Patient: sex F, age 58
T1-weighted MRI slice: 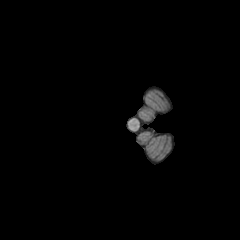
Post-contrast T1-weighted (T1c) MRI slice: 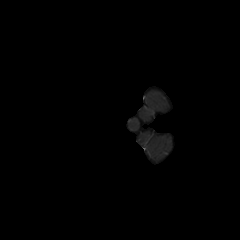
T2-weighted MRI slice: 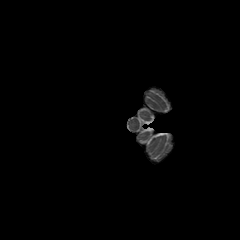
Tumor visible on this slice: no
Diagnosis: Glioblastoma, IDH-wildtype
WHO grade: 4